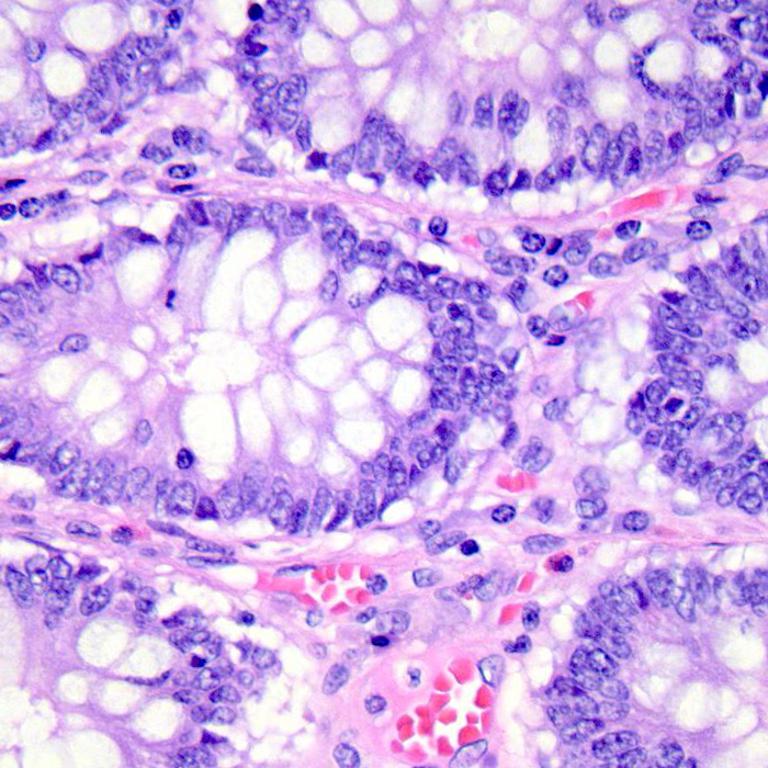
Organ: colon
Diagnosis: benign